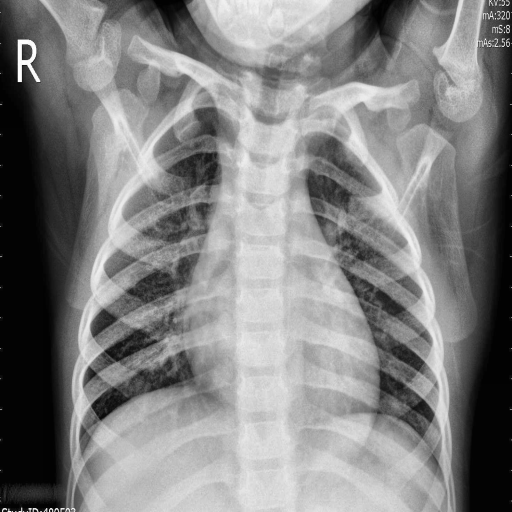
Finding: PNEUMONIA